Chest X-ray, PA view. Patient: 26 years old, sex F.
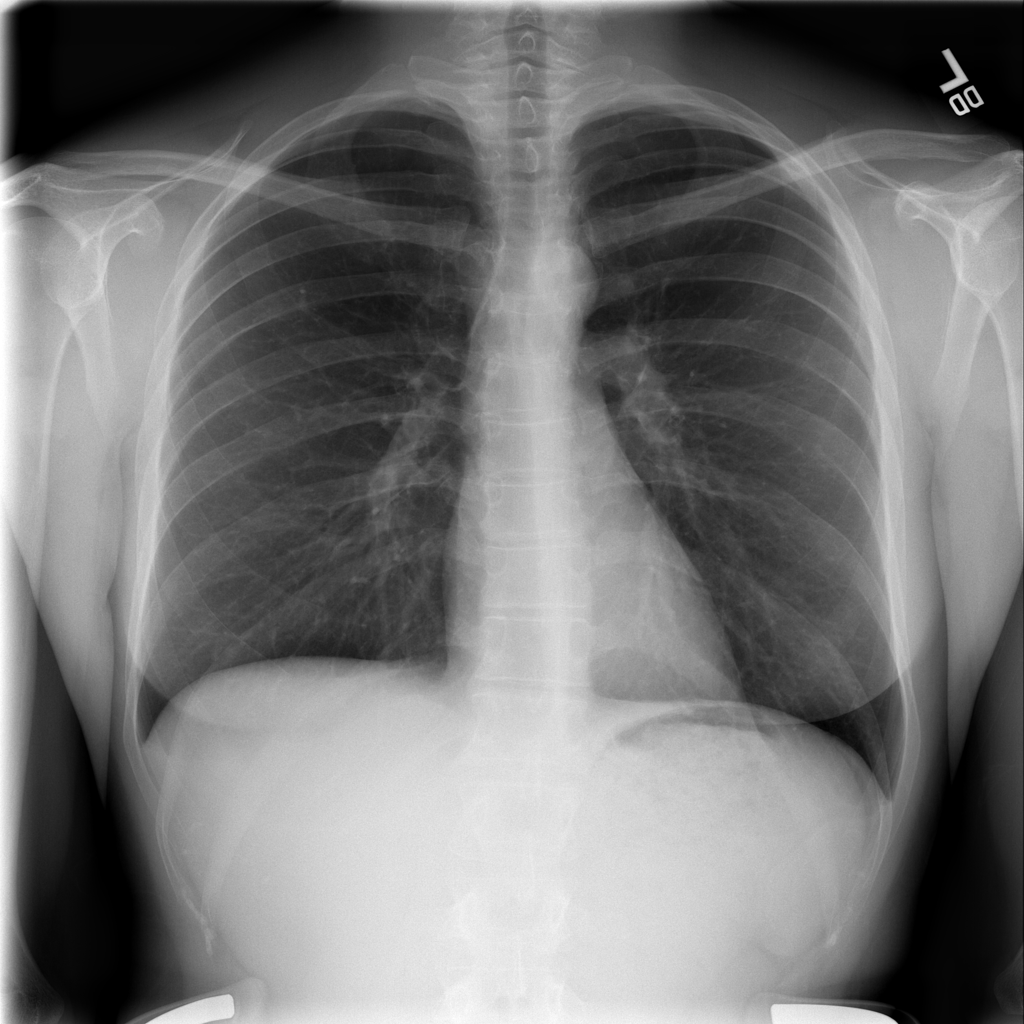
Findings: No Finding